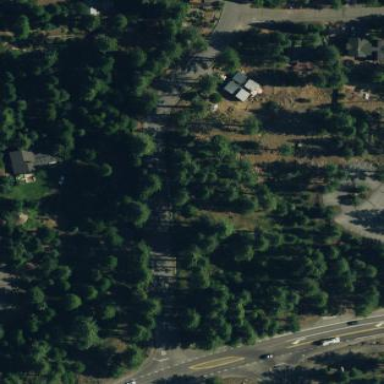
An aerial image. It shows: Evergreen needle-leaved forest.